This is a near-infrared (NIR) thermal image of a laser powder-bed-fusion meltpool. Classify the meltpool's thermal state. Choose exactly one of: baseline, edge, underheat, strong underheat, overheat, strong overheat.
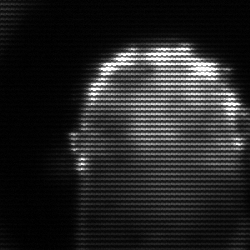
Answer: baseline